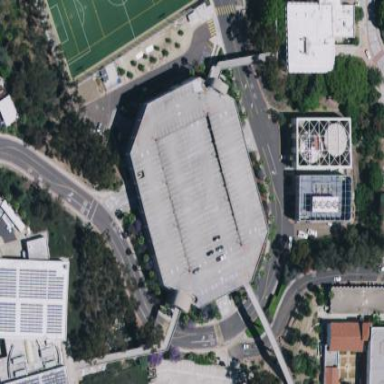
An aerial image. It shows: Multi-storey parking building adjacent to educational facility.